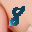
Label: 8